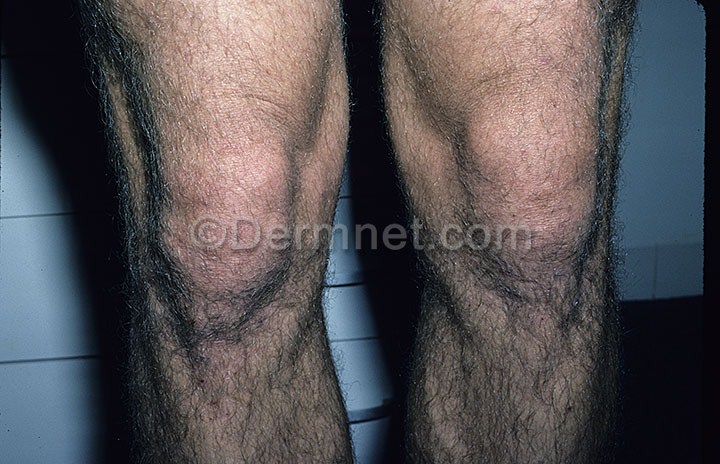
Disease: Bullous Disease Photos